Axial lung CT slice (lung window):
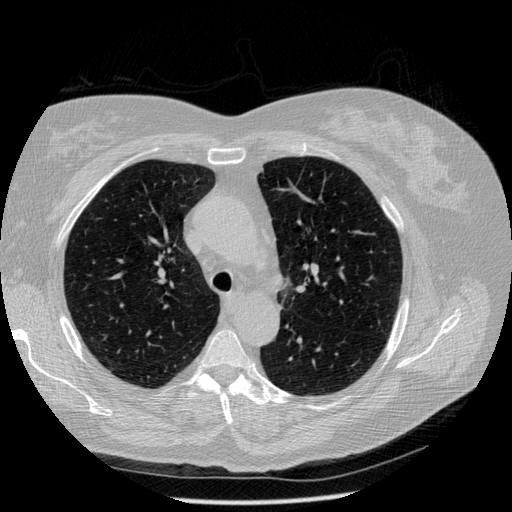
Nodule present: no